【题型】解答题　【知识点】立体几何　【难度】medium
如图，四棱锥 \(P - ABCD\) 中，底面 \(ABCD\) 为矩形，\(PA = PB = AD = 3\)，\(AB = 4\)，且平面 \(PAB \perp\) 底面 \(ABCD\)。

(1) 求该四棱锥的体积；
(2) 求异面直线 \(PC\) 和 \(AB\) 所成角的余弦值。
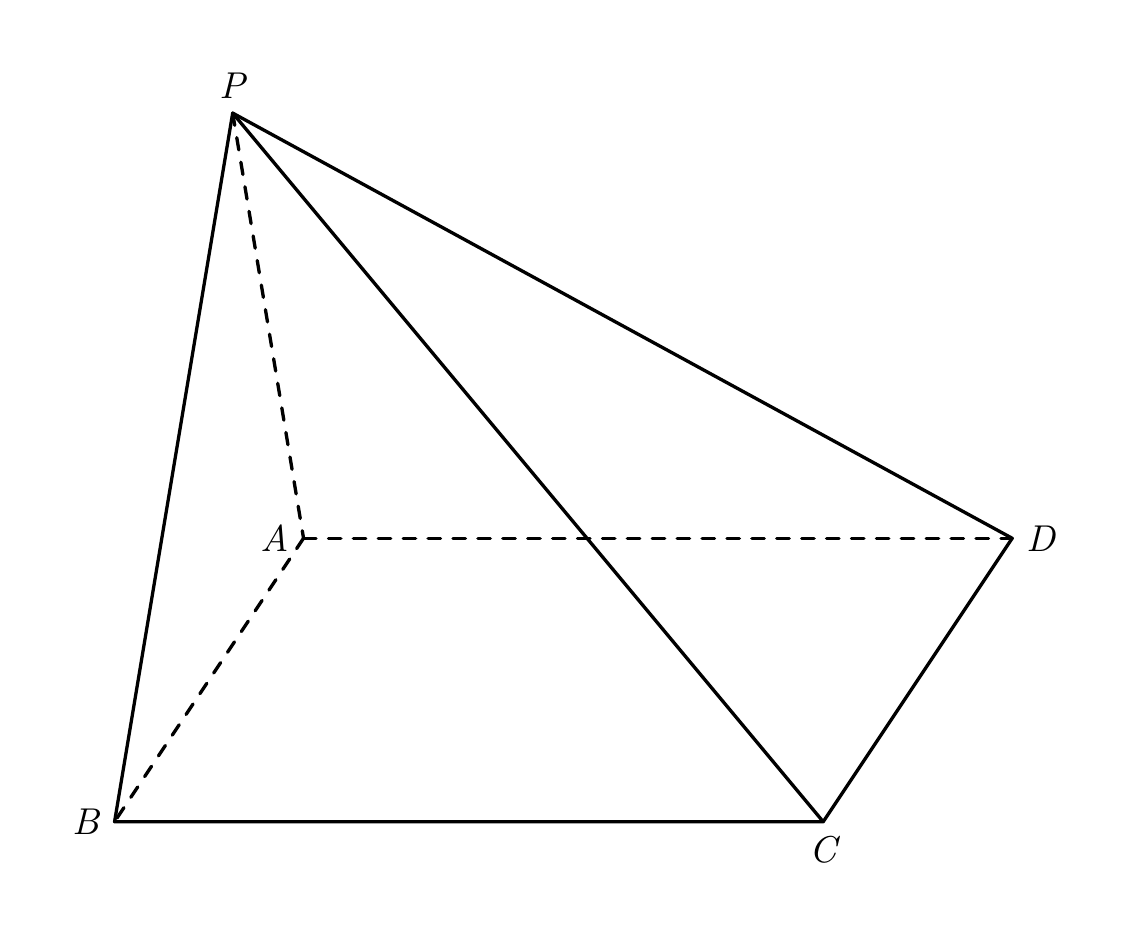
【解答】
【答案】(1) \(4\sqrt{5}\)
(2) \(\frac{\sqrt{2}}{3}\)
【知识点】锥体体积的有关计算、求异面直线所成的角、异面直线夹角的向量求法
【分析】(1) 设边 \(AB\) 的中点为 \(E\)，结合面面垂直的性质定理可得 \(PE \perp\) 平面 \(ABCD\)，则四棱锥的高可求，再利用棱锥的体积公式求解可得答案；
(2) 法一：利用几何法，在 \(\triangle PCD\) 中利用余弦定理求解即可；
法二：利用空间向量法，建立空间直角坐标系，结合线线所成角的向量解法即可得答案。
【详解】(1) 等腰 \(\triangle PAB\) 中，设边 \(AB\) 的中点为 \(E\)，易知 \(PE \perp AB\)，
因为平面 \(PAB \perp\) 底面 \(ABCD\)，且 \(PAB \cap\) 底面 \(ABCD = AB\)，
则 \(PE \perp\) 平面 \(ABCD\)，在 \(\text{Rt}\triangle PAE\) 中，\(PA = 3\)，\(AE = 2\)，所以 \(PE = \sqrt{5}\)，
则体积 \(V = \frac{1}{3}S_{\text{矩形}ABCD} \times h = \frac{1}{3} \times 3 \times 4 \times \sqrt{5} = 4\sqrt{5}\)。
(2) 法一：因为 \(AB \parallel CD\)，
所以 \(\angle PCD\) 即为异面直线 \(PC\) 和 \(AB\) 所成的角或其补角；
由 (1) 知平面 \(PAB \perp\) 底面 \(ABCD\)，且平面 \(PAB \cap\) 底面 \(ABCD = AB\)，
矩形 \(ABCD\) 中，\(CB \perp AB\)，
因为平面 \(PAB \perp\) 底面 \(ABCD\)，且 \(PAB \cap\) 底面 \(ABCD = AB\)，
所以 \(CB \perp\) 面 \(PAB\)，又因为 \(PB \subset\) 面 \(PAB\)，从而 \(CB \perp PB\)，
\(\text{Rt}\triangle PBC\) 中，\(PB = BC = 3\)，所以 \(PC = 3\sqrt{2}\)
同理可得 \(PD = 3\sqrt{2}\)，\(\triangle PCD\) 中，\(PC = PD = 3\sqrt{2}\)，\(CD = 4\)，
由余弦定理可得 \(\cos \angle PCD = \frac{PC^2 + CD^2 - PD^2}{2PC \cdot CD}\)
\[
= \frac{18 + 16 - 18}{2 \times 3\sqrt{2} \times 4} = \frac{\sqrt{2}}{3},
\]
所以异面直线 \(PC\) 和 \(AB\) 所成角的余弦值为 \(\frac{\sqrt{2}}{3}\)。
法二：以 \(AB\) 的中点为 \(E\) 为原点，
\(EB\)、\(EP\) 为 \(x,z\) 轴建立空间直角坐标系，

则 \(P(0,0,\sqrt{5})\)，\(B(2,0,0)\)，\(A(-2,0,0)\)，\(C(2,3,0)\)，
所以 \(\overrightarrow{AB} = (4,0,0)\)，\(\overrightarrow{PC} = (2,3,-\sqrt{5})\)，
\[
\cos \langle PC, AB \rangle = \frac{|\overrightarrow{PC} \cdot \overrightarrow{AB}|}{|\overrightarrow{PC}| \cdot |\overrightarrow{AB}|} = \frac{8}{\sqrt{4 + 9 + 5} \cdot 4} = \frac{\sqrt{2}}{3},
\]
所以异面直线 \(PC\) 和 \(AB\) 所成角余弦值为 \(\frac{\sqrt{2}}{3}\)。
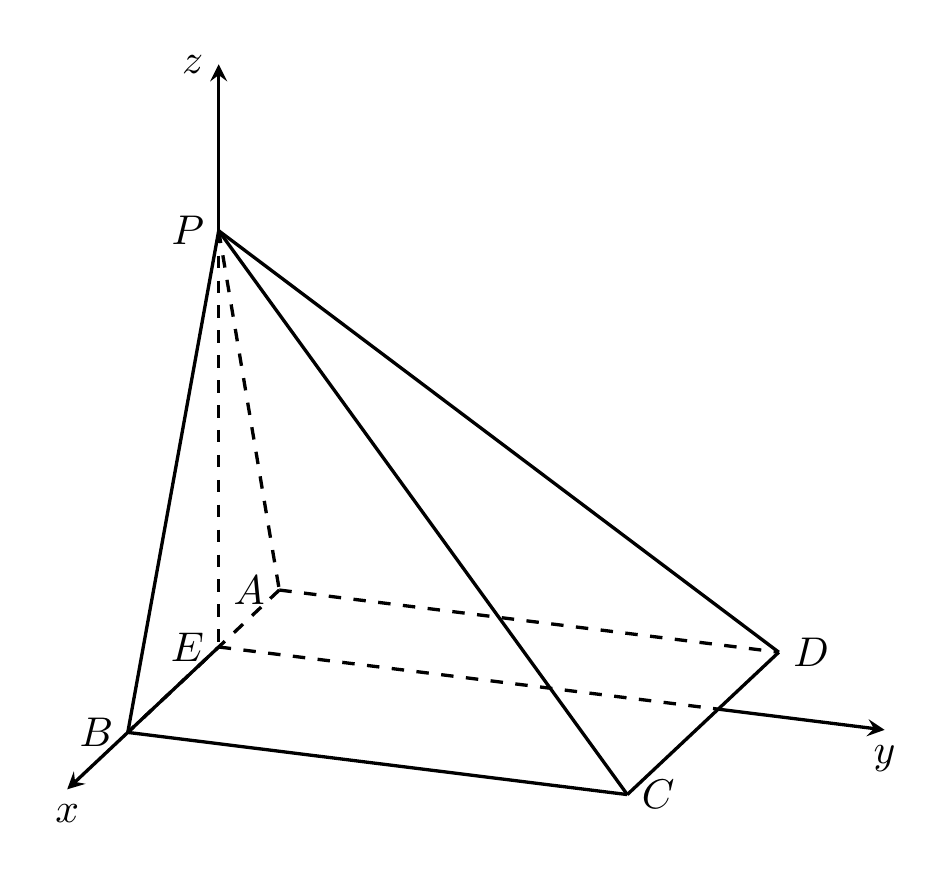